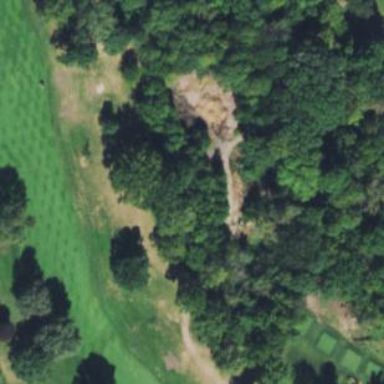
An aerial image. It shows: Grassy area designated as golf fairway.